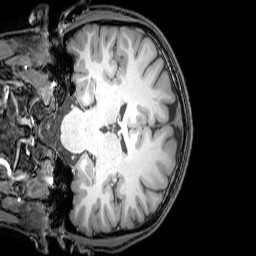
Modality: T1w
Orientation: coronal
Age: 20
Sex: male
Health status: healthy
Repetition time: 0.081 s
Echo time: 0.037 s